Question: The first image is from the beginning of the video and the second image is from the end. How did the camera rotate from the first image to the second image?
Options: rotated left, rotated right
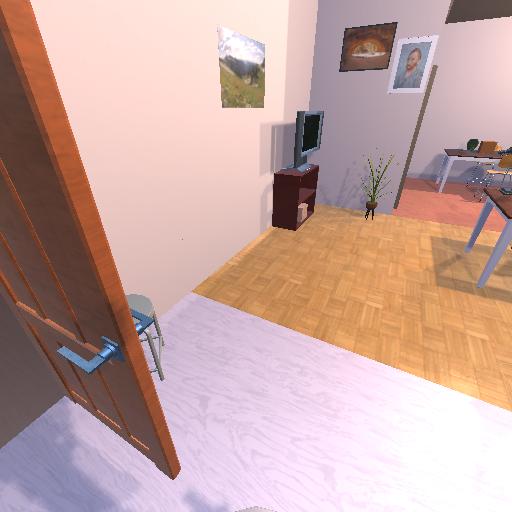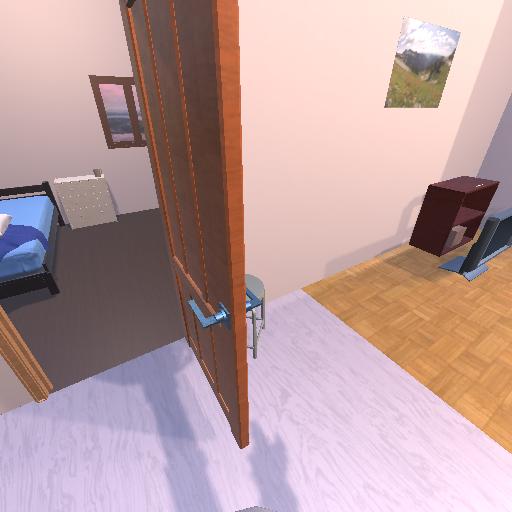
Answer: rotated left